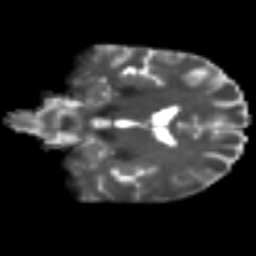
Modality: T2w
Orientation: coronal
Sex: male
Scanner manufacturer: ge
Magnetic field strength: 3 T
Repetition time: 7 s
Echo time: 0.0808 s